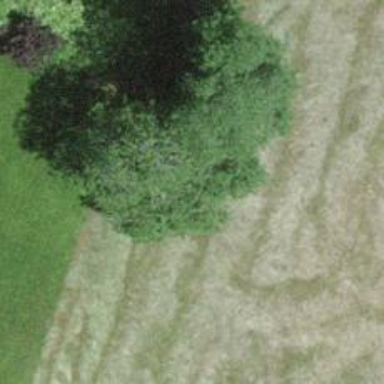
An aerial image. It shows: Single tag "natural: tree."